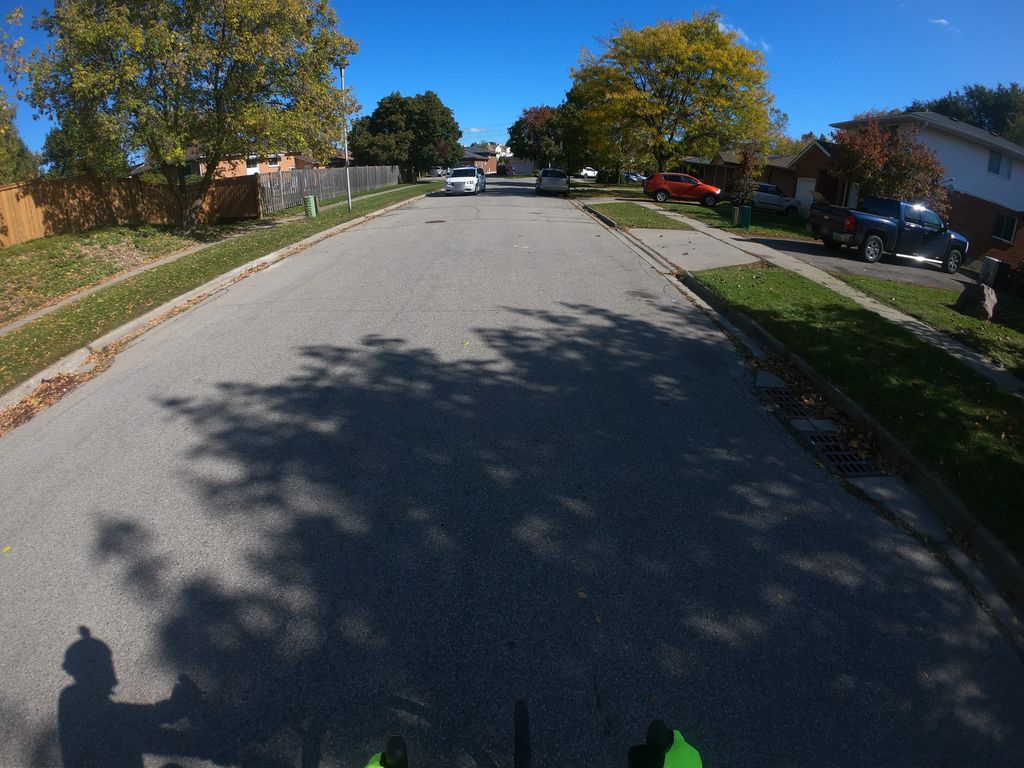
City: kitchener-waterloo